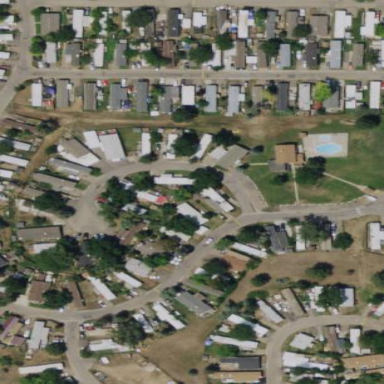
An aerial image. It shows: Residential area designated as trailer park.